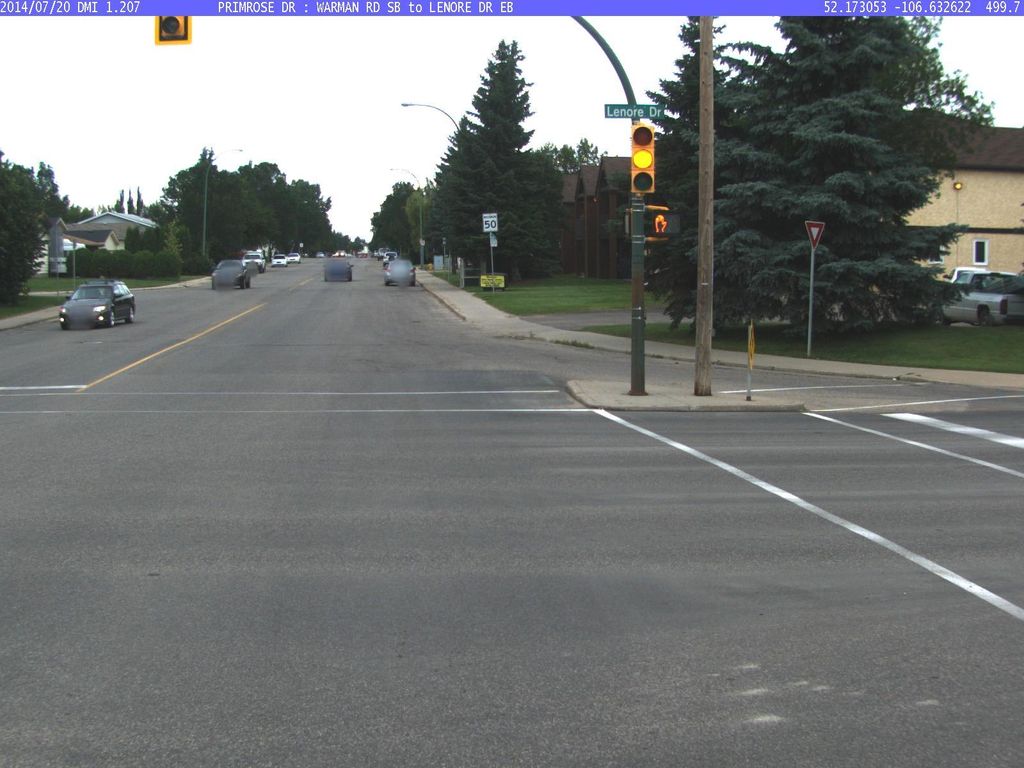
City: saskatoon